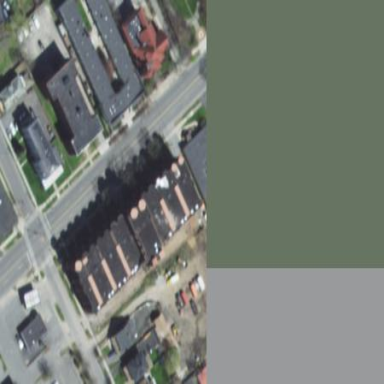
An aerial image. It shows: Image showing building with apartments.